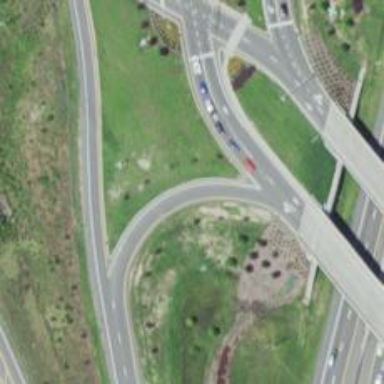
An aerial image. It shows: Motorway link with Diverging Diamond Interchange (DDI) junction.